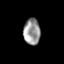
Tissue: skin
Cell type: Epithelial cells
Senescence score: 0.2745
Nuclear area (px): 430
Mean DAPI intensity: 151.598